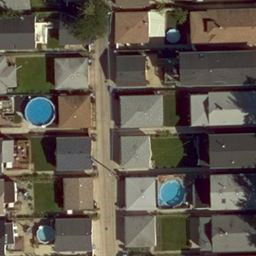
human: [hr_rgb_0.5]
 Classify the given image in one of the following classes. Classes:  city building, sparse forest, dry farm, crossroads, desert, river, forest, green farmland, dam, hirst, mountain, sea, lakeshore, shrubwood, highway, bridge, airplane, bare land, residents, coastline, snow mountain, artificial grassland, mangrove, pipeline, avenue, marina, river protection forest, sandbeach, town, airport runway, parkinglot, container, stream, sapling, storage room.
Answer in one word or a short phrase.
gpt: residents